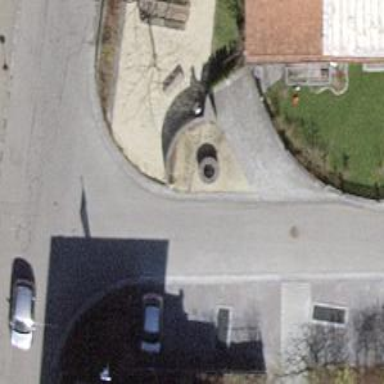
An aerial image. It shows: Brown bench.